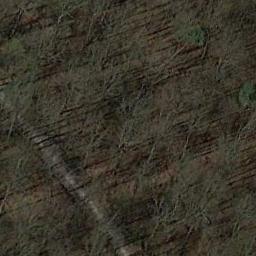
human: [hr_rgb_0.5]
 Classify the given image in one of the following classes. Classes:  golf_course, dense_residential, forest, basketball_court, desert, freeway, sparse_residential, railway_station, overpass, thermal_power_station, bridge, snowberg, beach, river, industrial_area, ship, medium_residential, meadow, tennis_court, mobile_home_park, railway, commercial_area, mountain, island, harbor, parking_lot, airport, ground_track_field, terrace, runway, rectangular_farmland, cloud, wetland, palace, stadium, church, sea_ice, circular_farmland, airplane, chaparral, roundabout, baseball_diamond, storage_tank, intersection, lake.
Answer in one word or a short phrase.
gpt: forest